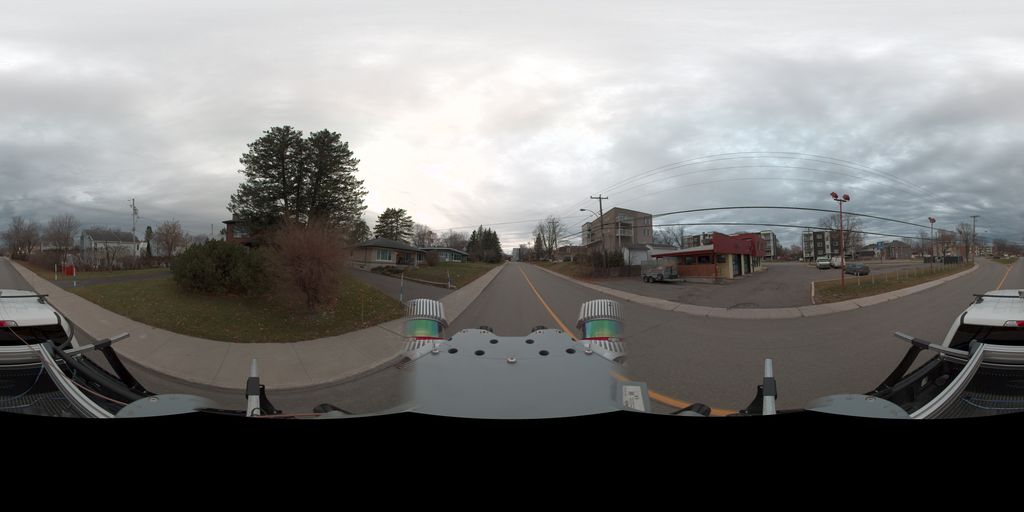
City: quebec_city